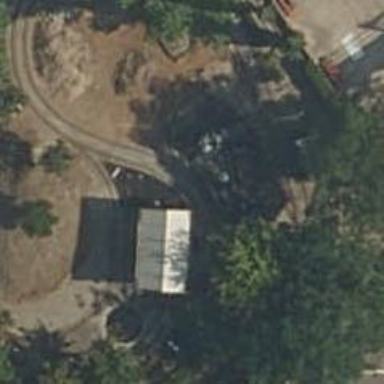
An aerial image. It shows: Miniature railway tunnel located in yard.